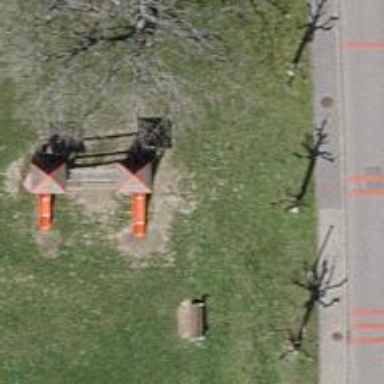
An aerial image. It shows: Playground area for leisure land.